Question: I'm making a project using python where it can behave similar to excel, for example when I input some numbers in my cell, it will be in another cell with a defined algorithm.
I have tried implementing some ideas but I get stuck. I can only do simple calculations like adittion and multiplication. I have a problem when I try to edit the code to allow it to do any form of complex calculation.
'''
...
def print_it(self,no):
if no.column()==2:
return
try:
add = 10
for column in range(0,2):
try:
add*=int(self.table.item(no.row(),column).text())
except:
pass
self.table.setItem(no.row(),2,QtWidgets.QTableWidgetItem(str(add)))
except Exception as E:
print(E)
'''
And this is my table

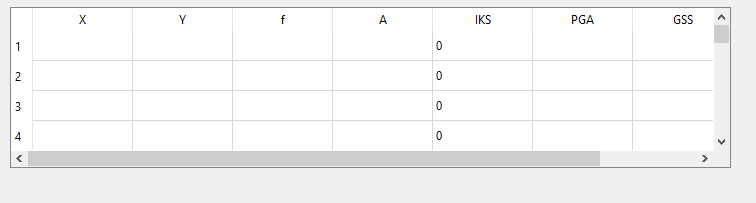
Answer: You have to use the itemChanged signal to notify you of the change of some item, then you have to validate if it is the column you want and if so, then make the corresponding calculations.
'''
from PyQt5 import QtCore, QtGui, QtWidgets
# https://stackoverflow.com/a/555<PHONE>
class DoubleDelegate(QtWidgets.QStyledItemDelegate):
def createEditor(self, parent, option, index):
editor = QtWidgets.QDoubleSpinBox(parent)
editor.setFrame(False)
editor.setMinimum(-1.7976931348623157e308)
editor.setMaximum(1.7976931348623157e308)
editor.setSizePolicy(
QtWidgets.QSizePolicy.Ignored, editor.sizePolicy().verticalPolicy()
)
return editor
class EmptyDelegate(QtWidgets.QStyledItemDelegate):
def createEditor(self, parent, option, index):
return None
class MainWindow(QtWidgets.QMainWindow):
def __init__(self, parent=None):
super(MainWindow, self).__init__(parent)
self.tablewidget = QtWidgets.QTableWidget(4, 7)
self.tablewidget.setHorizontalHeaderLabels(
["X", "Y", "f", "A", "IKS", "PGA", "GSS"]
)
self.tablewidget.itemChanged.connect(self.on_itemChanged)
for col in (0, 1):
delegate = DoubleDelegate(self.tablewidget)
self.tablewidget.setItemDelegateForColumn(col, delegate)
for col in (4,):
delegate = EmptyDelegate(self.tablewidget)
self.tablewidget.setItemDelegateForColumn(col, delegate)
self.setCentralWidget(self.tablewidget)
@QtCore.pyqtSlot("QTableWidgetItem*")
def on_itemChanged(self, item):
if item.column() in (0, 1):
self.calculate_iks(item.row())
def calculate_iks(self, row):
self.tablewidget.blockSignals(True)
for col in (0, 1):
it = self.tablewidget.item(row, col)
if it is None:
it = QtWidgets.QTableWidgetItem("0")
self.tablewidget.setItem(row, col, it)
self.tablewidget.blockSignals(False)
it_x = self.tablewidget.item(row, 0)
it_y = self.tablewidget.item(row, 1)
x = float(it_x.text())
y = float(it_y.text())
iks = x ** 2 + y ** 2
it_iks = self.tablewidget.item(row, 4)
if it_iks is None:
it_iks = QtWidgets.QTableWidgetItem()
self.tablewidget.setItem(row, 4, it_iks)
it_iks.setText(str(iks))
if __name__ == "__main__":
import sys
app = QtWidgets.QApplication(sys.argv)
w = MainWindow()
w.show()
sys.exit(app.exec_())
'''
If you want to calculate 'gss = iks * pga' then you should do the following:
'''
class MainWindow(QtWidgets.QMainWindow):
def __init__(self, parent=None):
super(MainWindow, self).__init__(parent)
self.tablewidget = QtWidgets.QTableWidget(4, 7)
self.tablewidget.setHorizontalHeaderLabels(
["X", "Y", "f", "A", "IKS", "PGA", "GSS"]
)
self.tablewidget.itemChanged.connect(self.on_itemChanged)
for col in (0, 1, 5):
delegate = DoubleDelegate(self.tablewidget)
self.tablewidget.setItemDelegateForColumn(col, delegate)
for col in (4, 6,):
delegate = EmptyDelegate(self.tablewidget)
self.tablewidget.setItemDelegateForColumn(col, delegate)
self.setCentralWidget(self.tablewidget)
@QtCore.pyqtSlot("QTableWidgetItem*")
def on_itemChanged(self, item):
if item.column() in (0, 1):
self.calculate_iks(item.row())
elif item.column() in (4, 5):
self.calculate_gss(item.row())
# ...
def calculate_gss(self, row):
self.tablewidget.blockSignals(True)
for col in (4, 5, 6):
it = self.tablewidget.item(row, col)
if it is None:
it = QtWidgets.QTableWidgetItem("0")
self.tablewidget.setItem(row, col, it)
self.tablewidget.blockSignals(False)
it_iks = self.tablewidget.item(row, 4)
it_pga = self.tablewidget.item(row, 5)
iks = float(it_iks.text())
pga = float(it_pga.text())
gss = iks*pga
it_gss = self.tablewidget.item(row, 6)
it_gss.setText(str(gss))
'''
I recommend analyzing the solution and not only apply since that is the idea of SO, if it is done in the case of calculating iks and gss you can see that there are many similarities, so that you can restructure the code to do other calculations In a simple way.
'''
class MainWindow(QtWidgets.QMainWindow):
def __init__(self, parent=None):
super(MainWindow, self).__init__(parent)
self.tablewidget = QtWidgets.QTableWidget(4, 7)
self.tablewidget.setHorizontalHeaderLabels(
["X", "Y", "f", "A", "IKS", "PGA", "GSS"]
)
self.tablewidget.itemChanged.connect(self.on_itemChanged)
for col in (0, 1, 5):
delegate = DoubleDelegate(self.tablewidget)
self.tablewidget.setItemDelegateForColumn(col, delegate)
for col in (4, 6):
delegate = EmptyDelegate(self.tablewidget)
self.tablewidget.setItemDelegateForColumn(col, delegate)
self.setCentralWidget(self.tablewidget)
self.calculates = [
{
"inputs": (0, 1), # X, Y
"output": 4, # IKS
"function": lambda X, Y: X ** 2 + Y ** 2,
},
{
"inputs": (4, 5), # IKS, PGA
"output": 6, # GSS
"function": lambda IKS, PGA: IKS * PGA,
},
]
@QtCore.pyqtSlot("QTableWidgetItem*")
def on_itemChanged(self, item):
for c in self.calculates:
inputs = c["inputs"]
output = c["output"]
function = c["function"]
if item.column() in inputs:
self.calculate(item.row(), inputs, output, function)
def calculate(self, row, inputs, output, function):
self.tablewidget.blockSignals(True)
for col in (*inputs, output):
it = self.tablewidget.item(row, col)
if it is None:
it = QtWidgets.QTableWidgetItem("0")
self.tablewidget.setItem(row, col, it)
self.tablewidget.blockSignals(False)
values = [float(self.tablewidget.item(row, i).text()) for i in inputs]
result = function(*values)
it_out = self.tablewidget.item(row, output)
it_out.setText(str(result))
'''